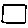
Label: square